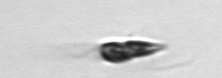
Label: Euglena